Question: Been struggling with a Person Search application in Adobe Flex for the over the last few days. Basically I have the following:
'''
private var persons:ArrayCollection = new ArrayCollection();
public function init():void{
var p1:PersonSummary = new PersonSummary("Joe Smith", "9/9/1987", "img1.jpg");
var p2:PersonSummary = new PersonSummary("Ben Smith", "9/5/1987", "img2.jpg");
var p3:PersonSummary = new PersonSummary("John Doe", "9/9/1967", "img3.jpg");
persons.add(p1);
persons.add(p2);
persons.add(p3);
}
'''
'''
class PersonSummary{
private var name:String;
private var dob:String;
private var image:String;
public function PersonSummary(n:String,d:String,i:String){
this.name = n;
this.dob = d;
this.image = i;
}
...
}
'''
The interface I'm looking for:

What is the MXML? Ill forever be in the debt of anyone that can solve this problem for me!
Thanks
Phil
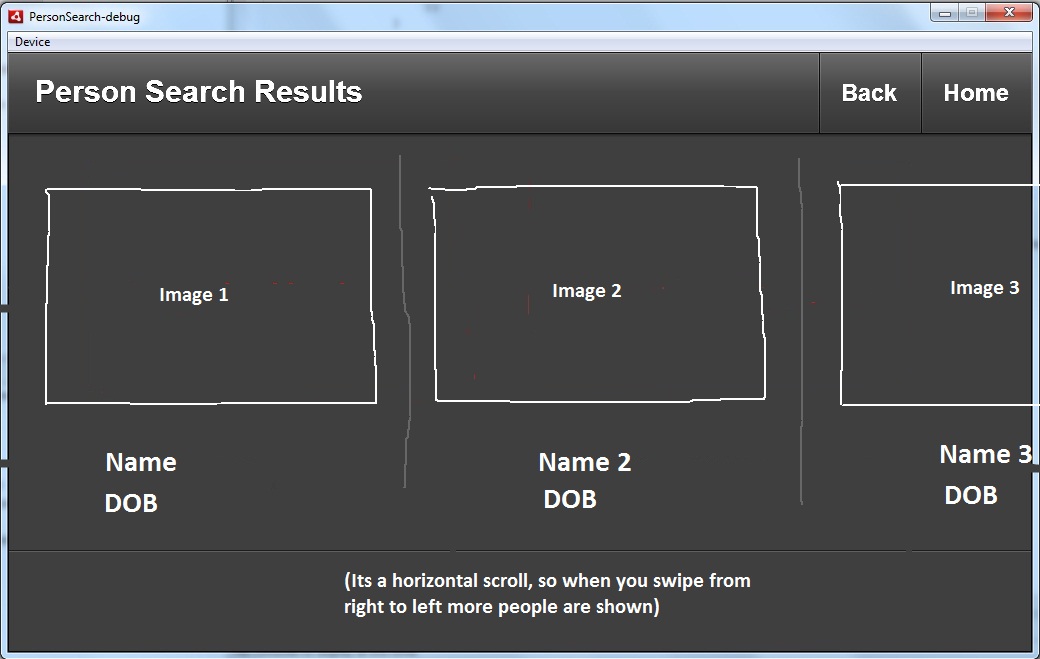
Answer: A hint to get you on the right lines would be to use an ItemRenderer mxml, which has the details of what you want eg. image display, Name, DOB. You can build that in the interface builder.
Secondly you need a second mxml, which declares a VBOX with a List inside, the list should then bind to your ArrayCollection and each item will be picked up in the item renderer you built for each item in the list.
Sorry it's not a coded example.